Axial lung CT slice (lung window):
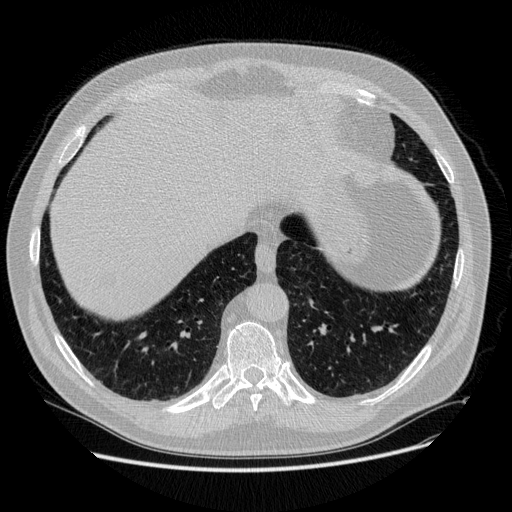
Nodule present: no